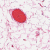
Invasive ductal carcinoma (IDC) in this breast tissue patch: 0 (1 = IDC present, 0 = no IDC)